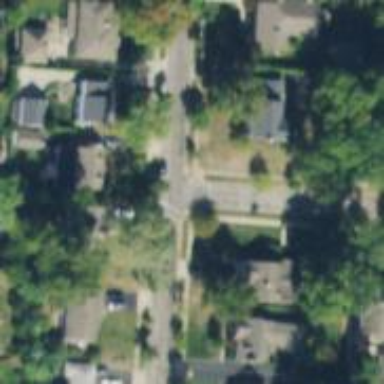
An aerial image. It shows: Residential driveway serving as service road.